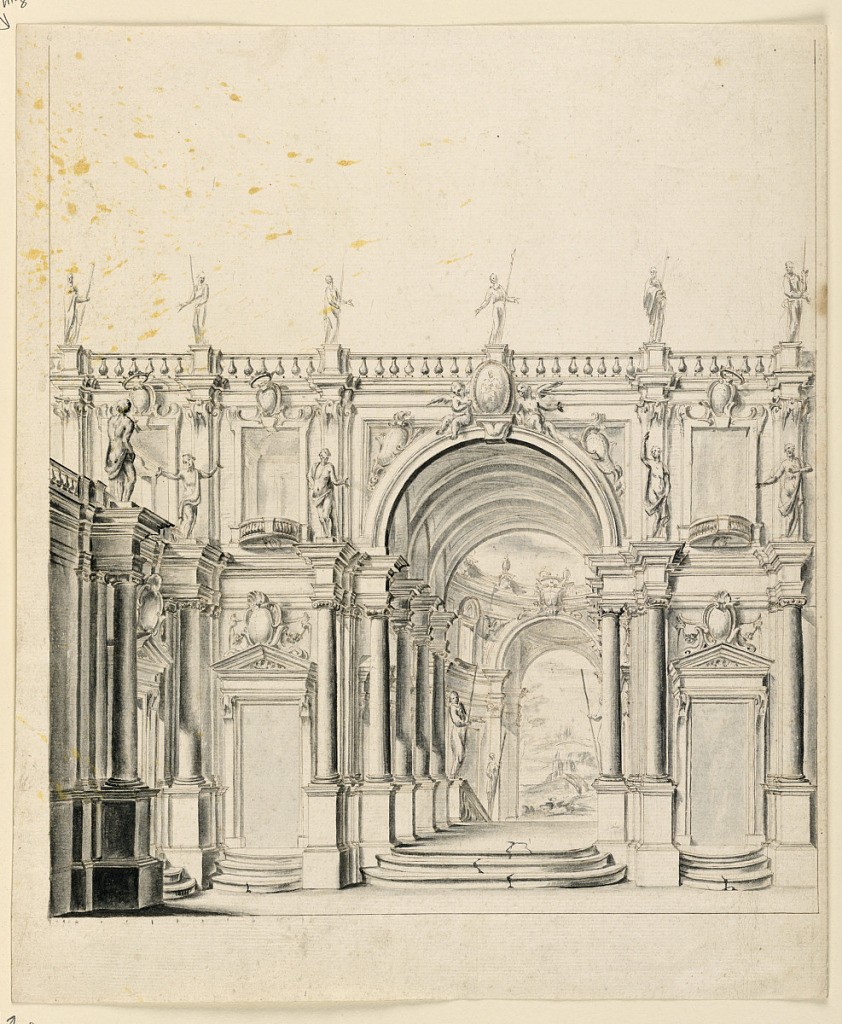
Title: Stage Design: Palace Architecture
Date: early 18th century
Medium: Pen and bistre, brush and sepia wash on paper
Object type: Drawing
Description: Vertical rectangle showing an exterior architectural space.  A palace wall is topped with a balustrade and six sculptures. At center, below a coat-of-arms, cracked stairs lead to an archway.